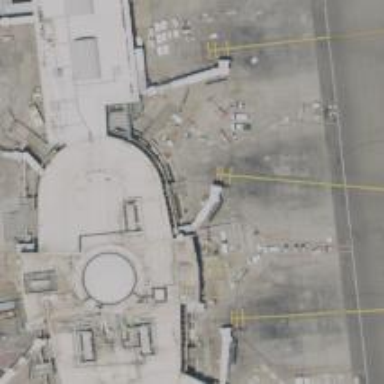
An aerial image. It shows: Airport gate.